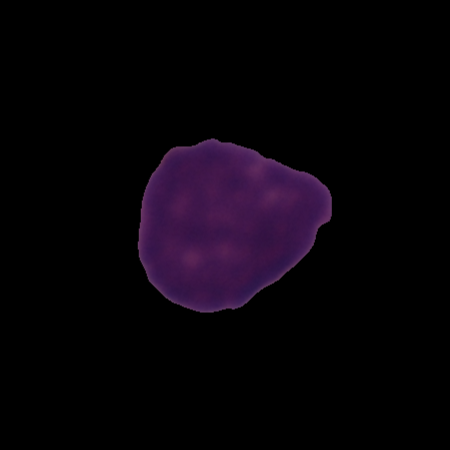
Label: healthy